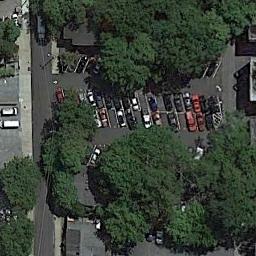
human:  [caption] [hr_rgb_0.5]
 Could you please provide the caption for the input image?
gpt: There are many trees around the parking lot .

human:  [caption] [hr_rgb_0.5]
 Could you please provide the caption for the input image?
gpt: The parking lot is full of cars next to some trees .

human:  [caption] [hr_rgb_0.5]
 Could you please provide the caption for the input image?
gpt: The parking lot with some neatly arranged cars is surrounded by some trees .

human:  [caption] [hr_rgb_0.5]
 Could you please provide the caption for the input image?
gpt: There are several trees beside the parking lot .

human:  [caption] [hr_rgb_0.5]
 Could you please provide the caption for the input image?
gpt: There are many green trees around the parking lot with some cars .